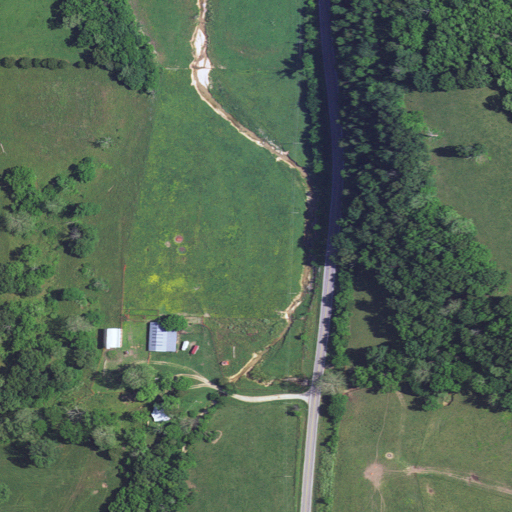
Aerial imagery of valley in Missouri named Rose Spring Hollow containing pasture, deciduous forest, open development, mixed forest, and low intensity development